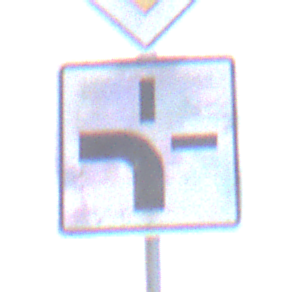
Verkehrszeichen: VerlaufVorfahrtsstrasse1
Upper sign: Vorfahrtsstrasse
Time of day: SunriseSunset
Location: Outdoor (Urban)
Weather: Clear
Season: NotSpecified
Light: Natural